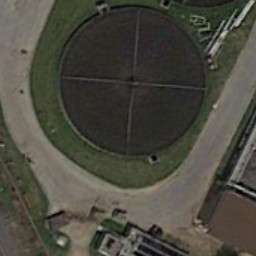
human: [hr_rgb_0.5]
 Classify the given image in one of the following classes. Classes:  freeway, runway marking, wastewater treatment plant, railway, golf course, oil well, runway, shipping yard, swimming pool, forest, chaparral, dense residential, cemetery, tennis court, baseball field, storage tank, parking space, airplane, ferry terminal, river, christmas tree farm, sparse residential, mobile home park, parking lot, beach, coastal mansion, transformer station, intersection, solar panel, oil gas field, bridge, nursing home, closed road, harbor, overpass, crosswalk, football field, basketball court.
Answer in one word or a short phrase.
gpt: wastewater treatment plant